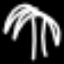
Label: palm tree